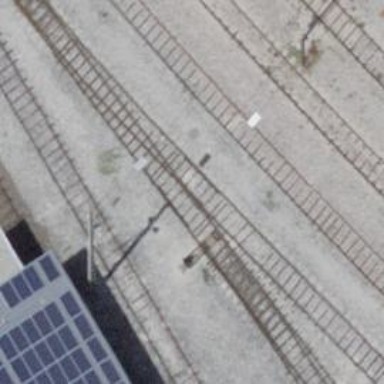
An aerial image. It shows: Single-track railway yard.